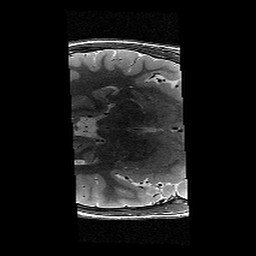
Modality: T2w
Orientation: axial
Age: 10
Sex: male
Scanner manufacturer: siemens
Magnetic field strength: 3 T
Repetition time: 9.23 s
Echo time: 0.067 s